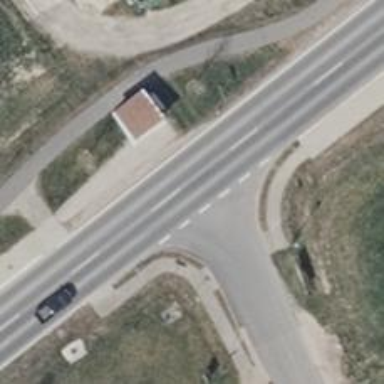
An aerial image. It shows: Secondary road with asphalt surface.